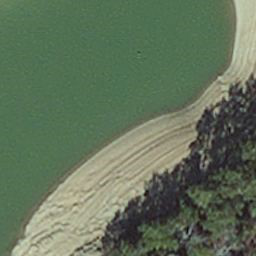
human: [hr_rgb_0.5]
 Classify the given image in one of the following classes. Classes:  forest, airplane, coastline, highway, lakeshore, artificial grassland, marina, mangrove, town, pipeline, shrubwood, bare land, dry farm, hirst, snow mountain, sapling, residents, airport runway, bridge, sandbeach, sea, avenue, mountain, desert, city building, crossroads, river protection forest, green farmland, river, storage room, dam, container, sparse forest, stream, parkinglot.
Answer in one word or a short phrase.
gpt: hirst